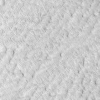
Atmospheric dust classification: not_dusty